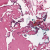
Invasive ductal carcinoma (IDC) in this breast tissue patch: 0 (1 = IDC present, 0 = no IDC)